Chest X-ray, PA view. Patient: 66 years old, sex F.
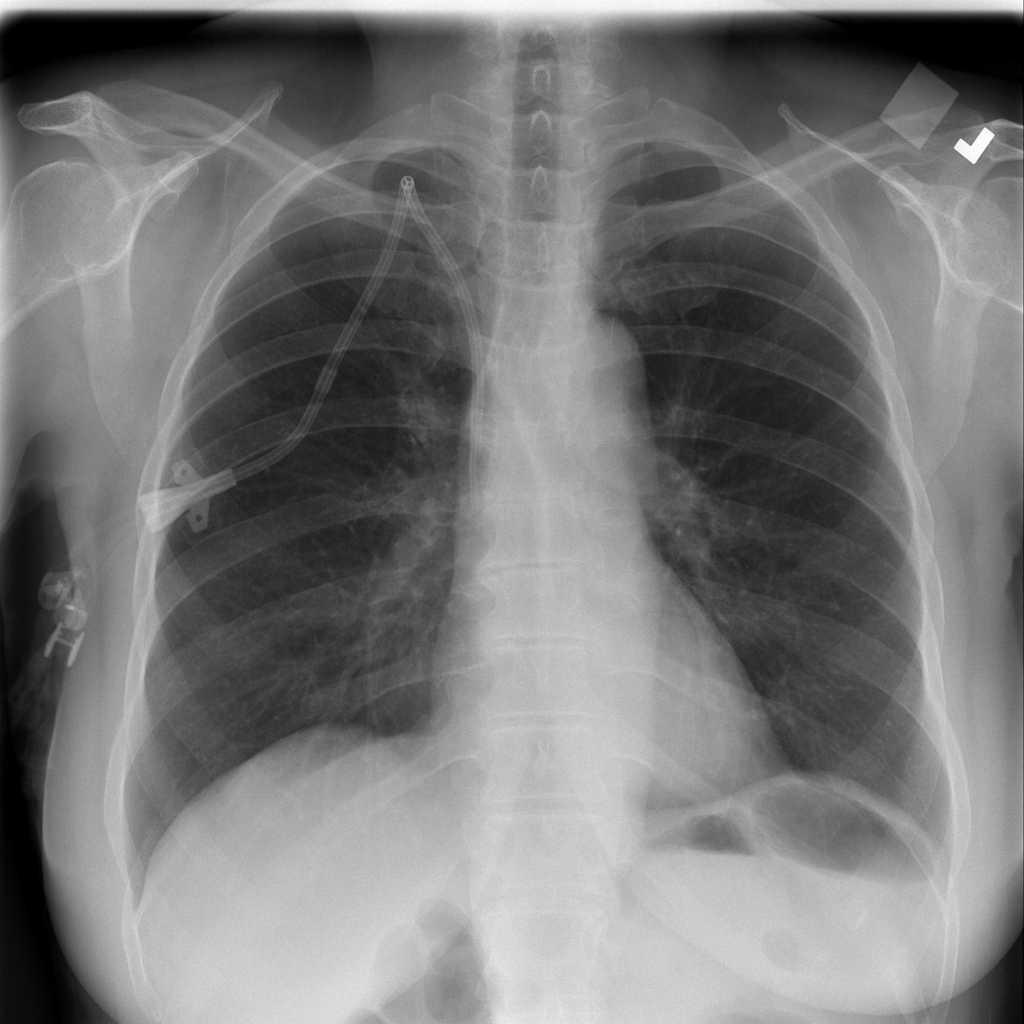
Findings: No Finding